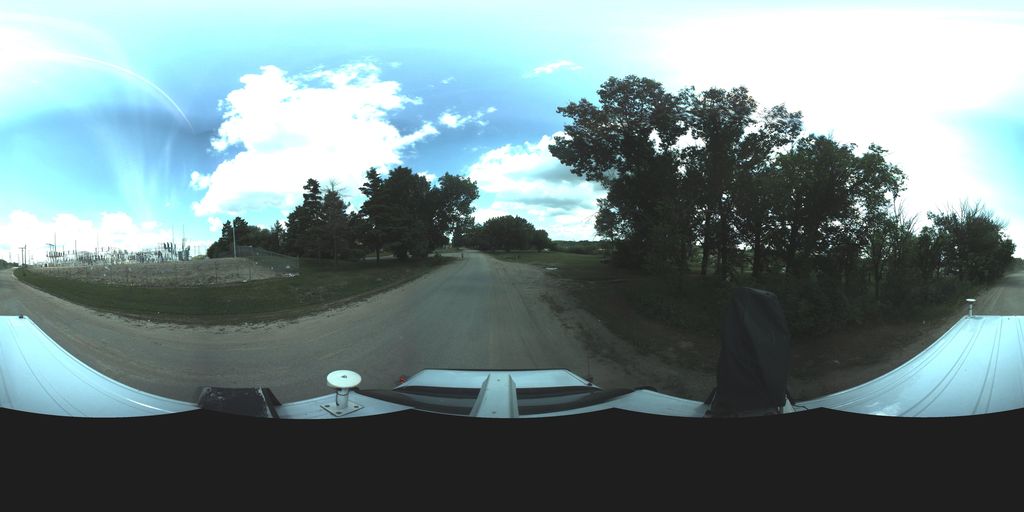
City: saskatoon